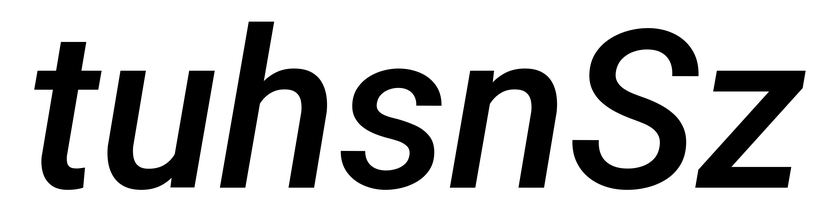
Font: Roboto-Italic_Medium_Italic